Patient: sex M, age 72
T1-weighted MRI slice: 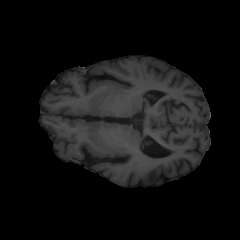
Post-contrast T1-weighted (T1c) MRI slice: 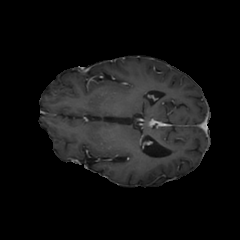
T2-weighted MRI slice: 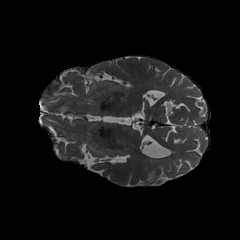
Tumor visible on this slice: yes
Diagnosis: Glioblastoma, IDH-wildtype
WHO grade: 4